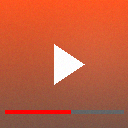
Screen state: on